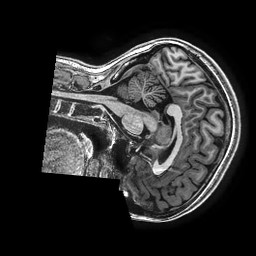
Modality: T1w
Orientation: sagittal
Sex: female
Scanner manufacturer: ge
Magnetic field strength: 3 T
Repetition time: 0.00766 s
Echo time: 0.003476 s